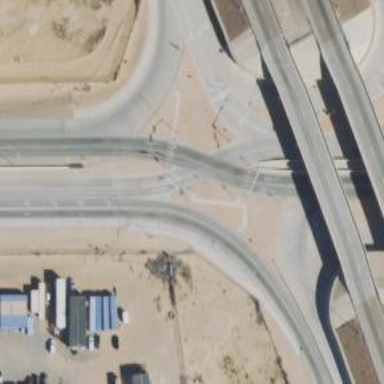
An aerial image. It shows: Motorway link with Diverging Diamond Interchange (DDI) junction.